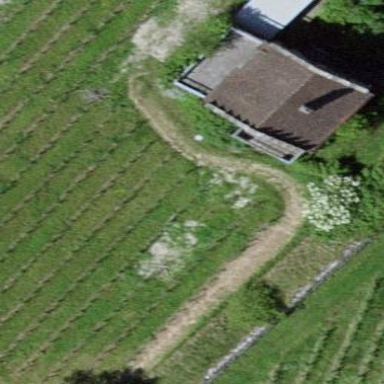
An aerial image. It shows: Vineyard where grapes are grown.